Question: I'm using Python 2.7
I try do create new column based on variable form a list
tickers=['BAC','JPM','WFC','C','MS']
returns=pd.DataFrame
for tick in tickers:
returns[tick]=bank_stocks[tick][**
## But I get this error
TypeError Traceback (most recent call last)
in ()
2 returns=pd.DataFrame
3 for tick in tickers:
----> 4 returns[tick]=bank_stocks[tick]['Close'].pct_change()
5
TypeError: 'type' object does not support item assignment
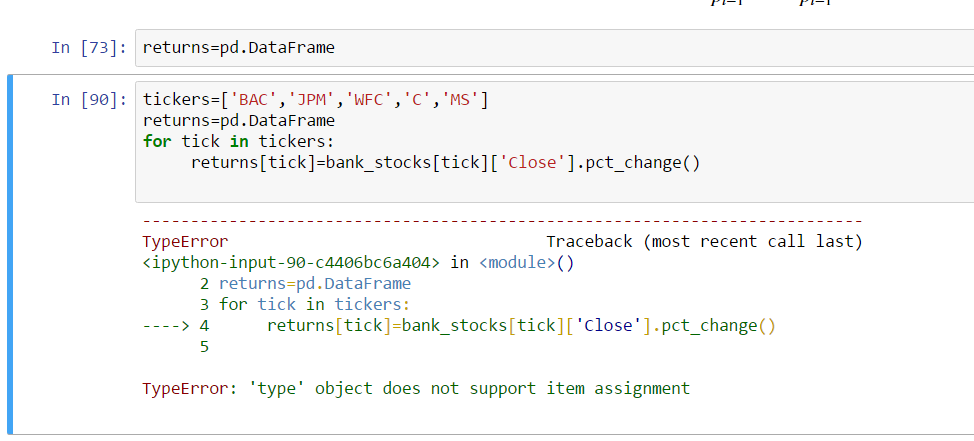
Answer: IIUC you need:
'''
np.random.seed(100)
mux = pd.MultiIndex.from_product([['BAC','JPM','WFC','C','MS', 'Other'], ['Close', 'Open']])
df = pd.DataFrame(np.random.rand(10,12), columns=mux)
print (df)
BAC JPM WFC C Close Open Close Open Close Open Close
0 0.543405 0.278369 0.424518 0.844776 0.004719 0.121569 0.670749
1 0.185328 0.108377 0.219697 0.978624 0.811683 0.171941 0.816225
2 0.175410 0.372832 0.005689 0.252426 0.795663 0.015255 0.598843
3 0.980921 0.059942 0.890546 0.576901 0.742480 0.630184 0.581842
4 0.285896 0.852395 0.975006 0.884853 0.359508 0.598859 0.354796
5 0.376252 0.592805 0.629942 0.142600 0.933841 0.946380 0.602297
6 0.173608 0.966610 0.957013 0.597974 0.731301 0.340385 0.092056
7 0.395036 0.335596 0.805451 0.754349 0.313066 0.634037 0.540405
8 0.254258 0.641101 0.200124 0.657625 0.778289 0.779598 0.610328
9 0.976500 0.166694 0.023178 0.160745 0.923497 0.953550 0.210978
MS Other
Open Close Open Close Open
0 0.825853 0.136707 0.575093 0.891322 0.209202
1 0.274074 0.431704 0.940030 0.817649 0.336112
2 0.603805 0.105148 0.381943 0.036476 0.890412
3 0.020439 0.210027 0.544685 0.769115 0.250695
4 0.340190 0.178081 0.237694 0.044862 0.505431
5 0.387766 0.363188 0.204345 0.276765 0.246536
6 0.463498 0.508699 0.088460 0.528035 0.992158
7 0.296794 0.110788 0.312640 0.456979 0.658940
8 0.309000 0.697735 0.859618 0.625324 0.982408
9 0.360525 0.549375 0.271831 0.460602 0.696162
'''
First select columns by <URL>:
'''
tickers=['BAC','JPM','WFC','C','MS']
idx = pd.IndexSlice
df = df.sort_index(axis=1)
returns = df.loc[:, idx[tickers,'Close']].pct_change()
returns.columns = returns.columns.droplevel(-1)
print (returns)
BAC C JPM MS WFC
0 NaN NaN NaN NaN NaN
1 -0.658950 0.216885 -0.482477 2.157889 171.008452
2 -0.053515 -0.266325 -0.974108 -0.756436 -0.019738
3 4.592146 -0.028390 155.551779 0.997444 -0.066841
4 -0.708544 -0.390220 0.094841 -0.152103 -0.515801
5 0.316048 0.697588 -0.353910 1.039454 1.597555
6 -0.538586 -0.847159 0.519208 0.400649 -0.216890
7 1.275448 4.870415 -0.158370 -0.782213 -0.571905
8 -0.356369 0.129391 -0.751538 5.297934 1.486019
9 2.840595 -0.654320 -0.884181 -0.212630 0.186573
'''